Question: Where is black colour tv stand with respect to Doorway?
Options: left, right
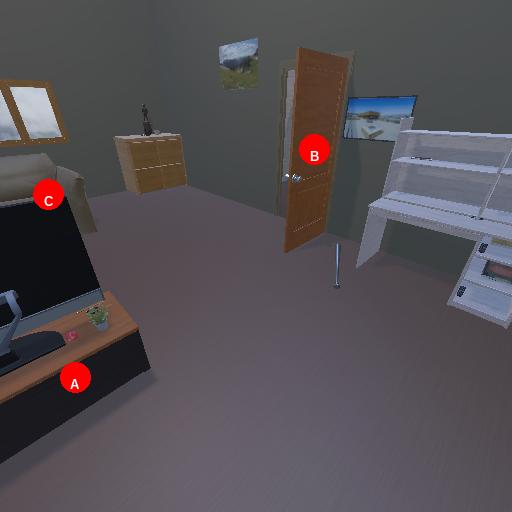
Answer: left